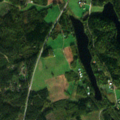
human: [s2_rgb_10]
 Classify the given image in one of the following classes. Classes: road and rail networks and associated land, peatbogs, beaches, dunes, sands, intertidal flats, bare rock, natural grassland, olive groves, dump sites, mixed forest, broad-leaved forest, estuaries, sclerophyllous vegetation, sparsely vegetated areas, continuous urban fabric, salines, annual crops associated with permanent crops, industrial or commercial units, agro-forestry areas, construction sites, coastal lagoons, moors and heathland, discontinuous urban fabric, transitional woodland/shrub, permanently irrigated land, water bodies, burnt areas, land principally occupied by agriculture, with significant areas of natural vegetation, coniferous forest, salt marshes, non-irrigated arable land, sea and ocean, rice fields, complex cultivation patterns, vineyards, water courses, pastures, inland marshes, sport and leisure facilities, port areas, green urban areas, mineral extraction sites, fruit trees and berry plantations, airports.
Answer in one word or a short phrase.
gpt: non-irrigated arable land, land principally occupied by agriculture, with significant areas of natural vegetation, coniferous forest, mixed forest, water bodies